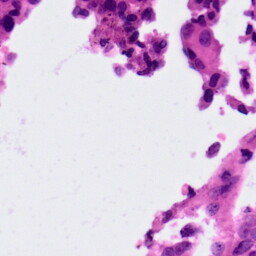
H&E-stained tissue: Ovarian